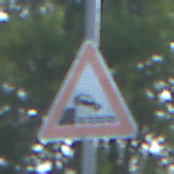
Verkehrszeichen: Ufer
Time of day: MorningAfternoon
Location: Outdoor (Nature)
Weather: PartlyCloudy
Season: NotSpecified
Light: Natural